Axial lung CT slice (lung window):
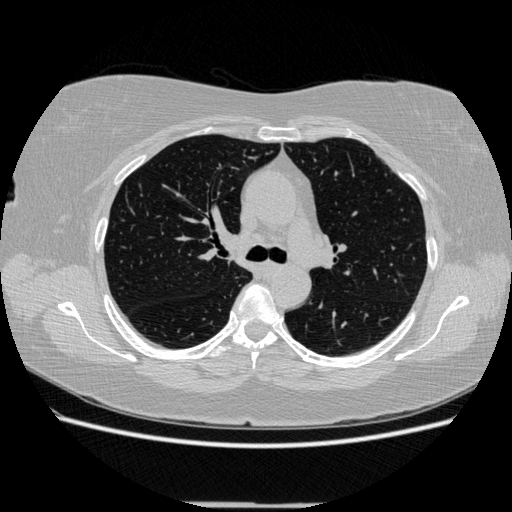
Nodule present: no